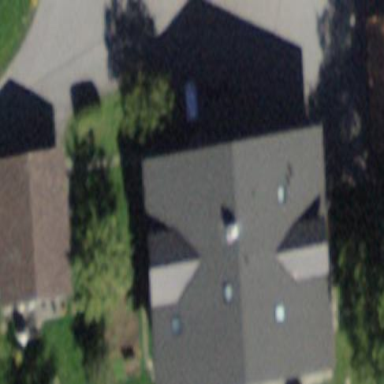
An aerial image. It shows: Residential building.